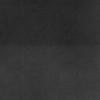
Label: dusty